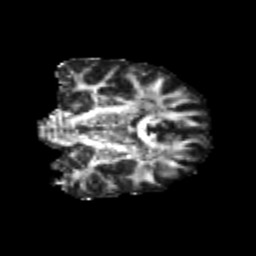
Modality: FA
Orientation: coronal
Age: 25
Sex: male
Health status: healthy
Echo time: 0.074 s